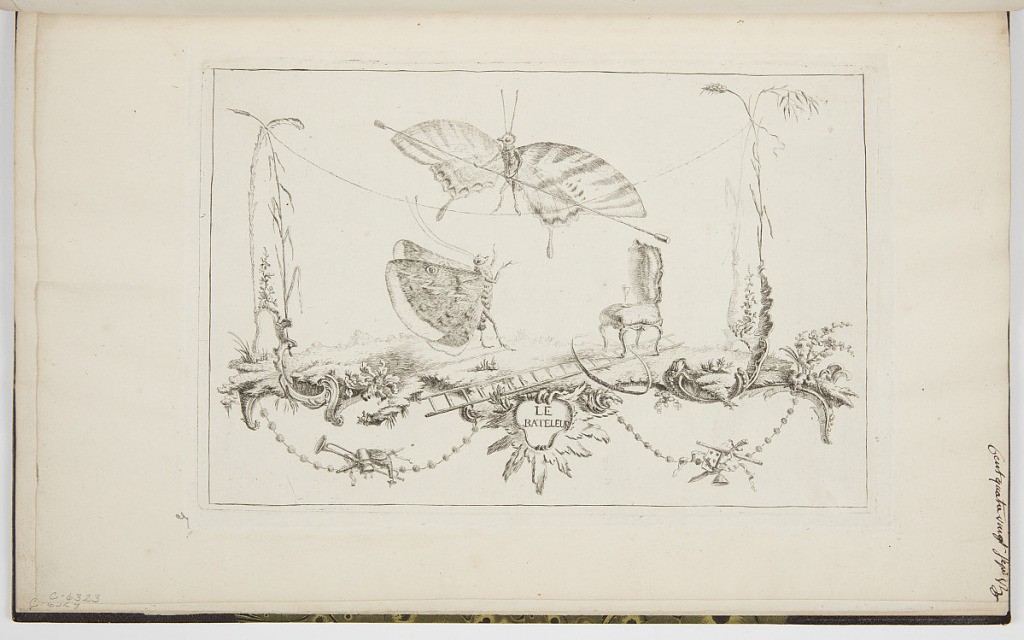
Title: LE BATELEUR
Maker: Charles-Germain de Saint-Aubin, French, 1721–1786
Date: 1753-1757
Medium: Etching on laid paper
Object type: Print
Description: Vignette of a butterfly walking across a tightrope held up by reeds and cattails. Another butterfly stands below to catch the balancing insect. On the ground is a chair and a ladder. The scene is framed by a rocaille stage made of scrolls and flowers, and plants. There is a cartouche with the words "Le Bateleur" printed on it, and two garlands of balls, at the bottom of which is (on the left) a horn and (on the right) a deck of cards and a sword. The plate is not signed or numbered.